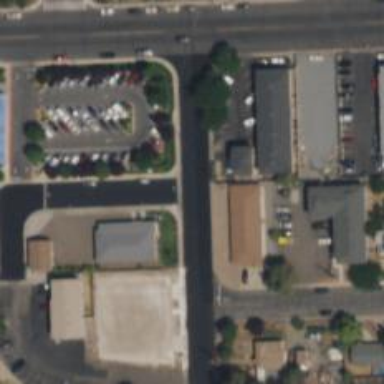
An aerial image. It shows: Residential road with asphalt surface and separate sidewalk.